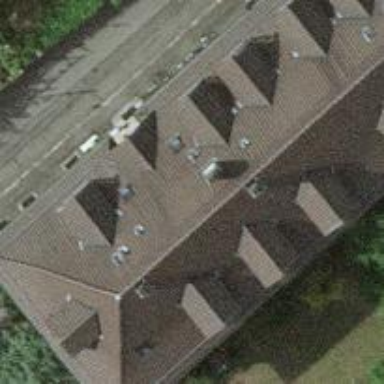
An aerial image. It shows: Apartment building with hipped roof.